Question: I have some methods with javadoc that are like the following:
'''
/**
* Convenience method that determines whether this {@code ContextLink} links a {@code Property} or not.
* <p>
* If this {@code ContextLink}'s {@code ContextType} is anything other than {@code ContextType.GROUP}, it links a
* {@code Property}.
*
* @return {@code true} if the {@code ContextLink} links a {@code Property}, otherwise {@code false}
*/
public final boolean isProperty() {
return getType() != ContextType.GROUP;
}
/**
* Convenience method that determines whether this {@code ContextLink} links a {@code Property} with advanced
* behavior or not.
* <p>
* If this {@code ContextLink}'s {@code ContextType} is {@code ContextType.ADVANCED}, it links a {@code Property}
* with advanced behavior.
*
* @return {@code true} if the {@code ContextLink} links a {@code Property} with advanced behavior, otherwise
* {@code false}
*/
@SuppressWarnings("UnusedDeclaration")
public final boolean isAdvancedProperty() {
return getType() == ContextType.ADVANCED;
}
/**
* Convenience method that determines whether this {@code ContextLink} links a web application {@code Property} or
* not.
* <p>
* If this {@code ContextLink}'s {@code ContextType} is {@code ContextType.APPLICATION}, it links a web application
* {@code Property}.
*
* @return {@code true} if the {@code ContextLink} links a web application {@code Property}, otherwise
* {@code false}
*/
@SuppressWarnings("UnusedDeclaration")
public final boolean isApplicationProperty() {
return getType() == ContextType.APPLICATION;
}
'''
When I generate the javadoc, I get a Property Summary section that I don't want. Instead of treating my methods as normal methods, they are treated to special handling that isn't appropriate. How do I prevent this without having to rename my methods so that they don't end in 'Property'? I have my own 'Property class' that makes sense to be named that way because that is actually what it is called in our business domain glossary.

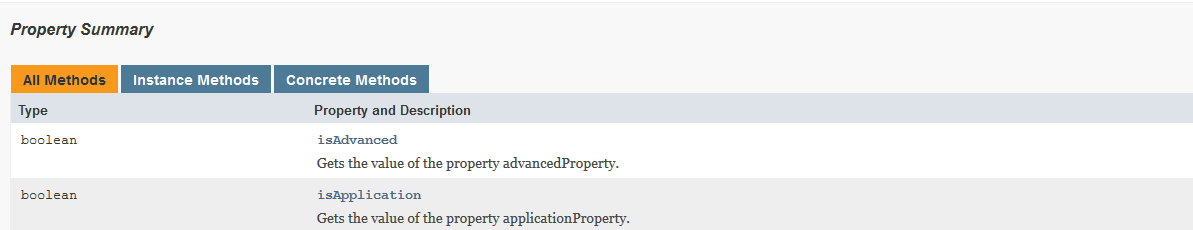
Answer: This is a bug in the Javadoc tool, more precisely in <URL>.
When determining the list of methods that should be treated specially and turn up in the "Property Summary", Javadoc selects all methods that are visible, have a name ending with "Property", do not have any parameters, do not return void, and have name that does not start with "getX" or "setX" where X is any capital letter.
As there is special handling for getter and setter methods (the regular expression "[sg]et\p{Upper}.*" is used), I am convinced that this is a bug and whoever wrote this code forgot to also consider getter methods starting with "is".
I submitted a bug report to the JDK team explaining this problem and suggesting a simple fix (simply replacing the regular expression '[sg]et\p{Upper}.*' abc with '([sg]et|is)\p{Upper}.*'. I will update this answer when this bug report gets a public bug ID assigned.
For the moment there are only two workarounds:
Fixing the problem in the Javadoc tool, recompiling Javadoc and using the patched version. This may not be viable if there is no way to control the environment in which the API docs are generated.
As an alternative, the boolean getter methods can be renamed to "getX" instead of "isX", but this might violate some naming conventions and is not valid for JavaBeans either. In addition to that, it would break compatibility with code that depends on the old name.
Another variant of the second solution is to rename the method so that it name does not end in "Property". For example "isPropertyAdvanced" instead of "isAdvancedProperty". However, this still leaves the problem with breaking existing code.
Finally, the bug report got added to the public bug-tracking system. It has bug ID <URL>